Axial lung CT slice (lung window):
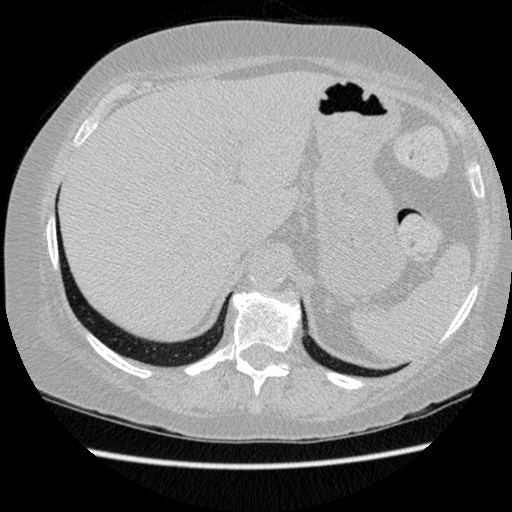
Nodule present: no